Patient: sex M, age 32
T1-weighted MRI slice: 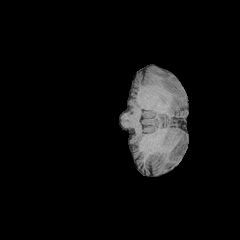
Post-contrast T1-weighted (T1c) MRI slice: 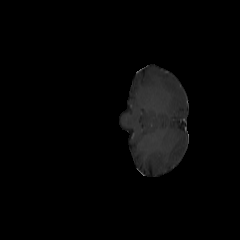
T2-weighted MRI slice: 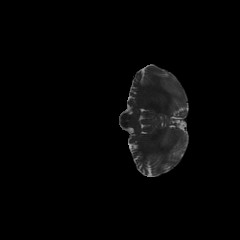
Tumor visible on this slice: no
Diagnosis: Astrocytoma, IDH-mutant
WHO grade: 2